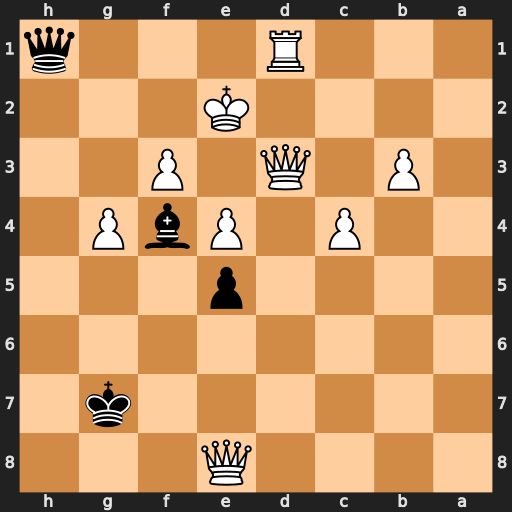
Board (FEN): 4Q3/6k1/8/4p3/2P1PbP1/1P1Q1P2/4K3/3R3q
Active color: b
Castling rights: -
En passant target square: -
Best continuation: Qg2+ Ke1 Bg3#